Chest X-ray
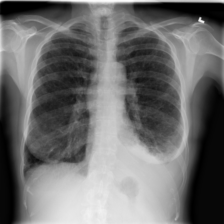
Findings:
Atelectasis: negative
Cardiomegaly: negative
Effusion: negative
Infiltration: negative
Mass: negative
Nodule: negative
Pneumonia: negative
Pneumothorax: negative
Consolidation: negative
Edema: negative
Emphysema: negative
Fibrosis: negative
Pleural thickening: negative
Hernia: negative